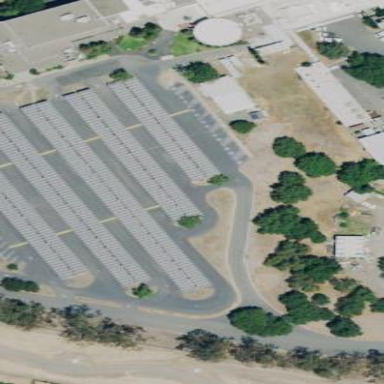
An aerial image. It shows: Solar photovoltaic panel generator on roof.